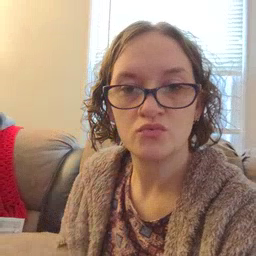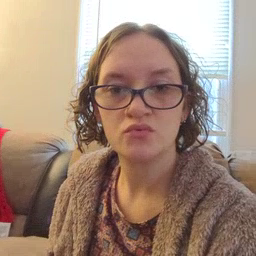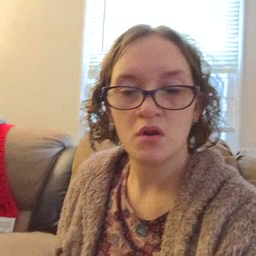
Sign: hear